The plot is a signal-to-image rendering of a rotating shaft's vibration measurement. Determine the machine's mechanical condition. Answer with exactly one of: normal, misalignment, unbalance, looseness.
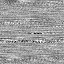
Answer: looseness